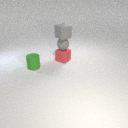
small gray rubber sphere below small gray rubber cube